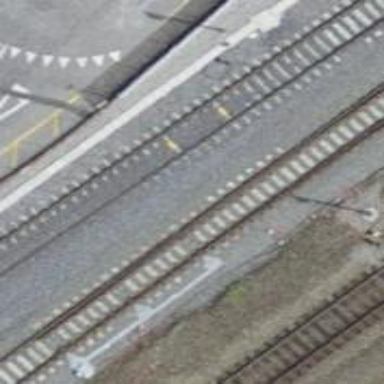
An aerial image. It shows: Railway switch.